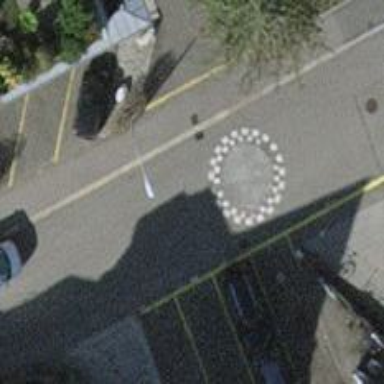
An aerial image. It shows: Rosette traffic calming feature.